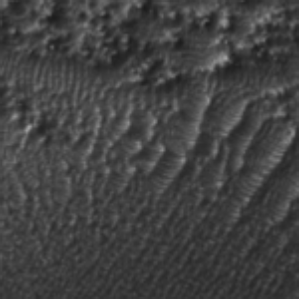
Label: frost